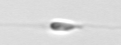
Label: flagellate_morphotype3